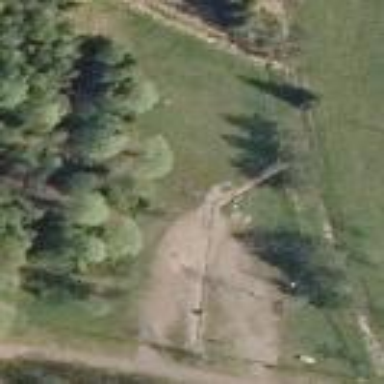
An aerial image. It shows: Fenced dog park for leisure activities on land.